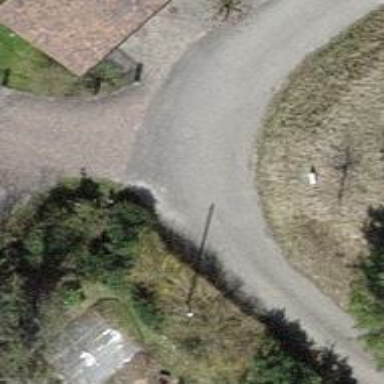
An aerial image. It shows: Residential road with asphalt surface.